Field crop: maize
Growth stage: 2
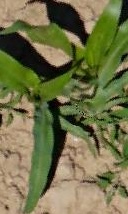
Species: maize